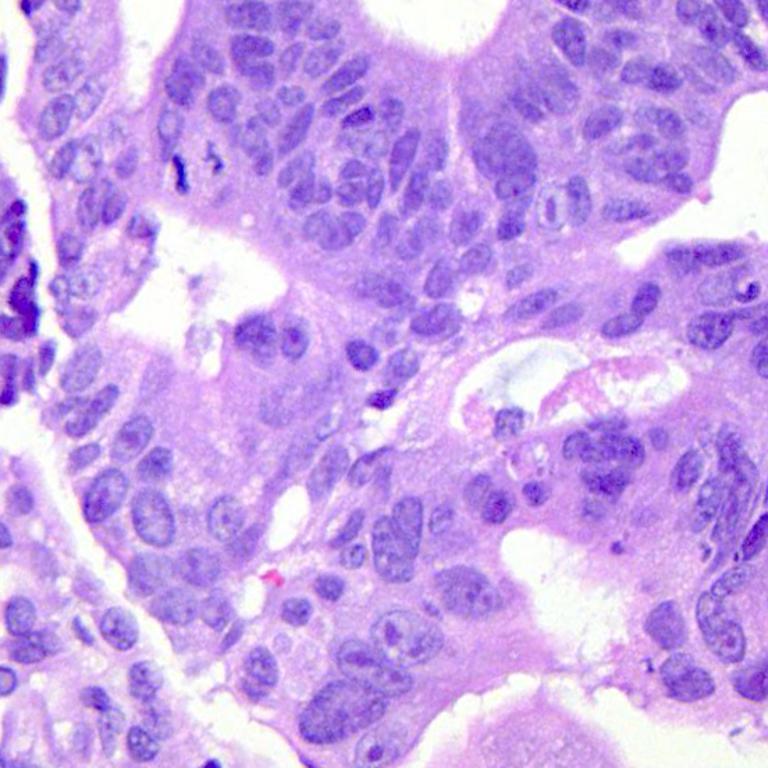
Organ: colon
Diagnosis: adenocarcinomas